Question: Im making a website using Drupal 7.
I just installed the '' and '' Modules.
Then I added the fb like box to the left sidebar region of my danblog theme.

As you can see the box overflows the block.
Can I solve it by some configuration or do I need to change the css manually?
I wanted to know where exactly can I find the CSS of these blocks so that I could try to change it?
There are so many .php files and some .css files in drupal.
If someone could please elaborate on some technique or some basic understanding by which I can find the styling of blocks in those php files as I assume they may not be in seperate .css files
Thanks
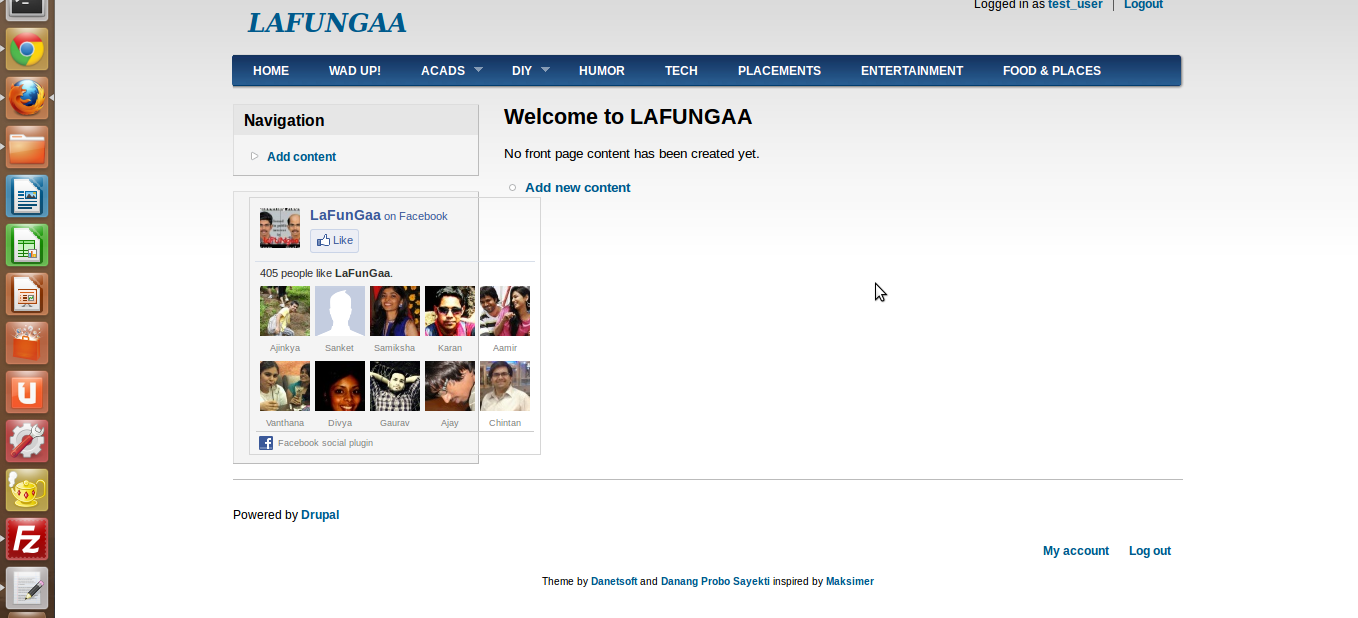
Answer: Quick fix :
'''
#f3c805688 { width: 220px!important; }
'''
You really don't want to use '!important' it works as a quick fix in this case, but the ideal fix would be to change the height of the iFrame before inserting it into the page via some backend interface. Does the social media module have an option to change the width?